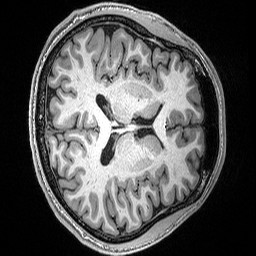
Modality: T1w
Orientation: axial
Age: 19
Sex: male
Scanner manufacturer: siemens
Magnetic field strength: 3 T
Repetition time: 2.53 s
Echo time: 0.0033 s